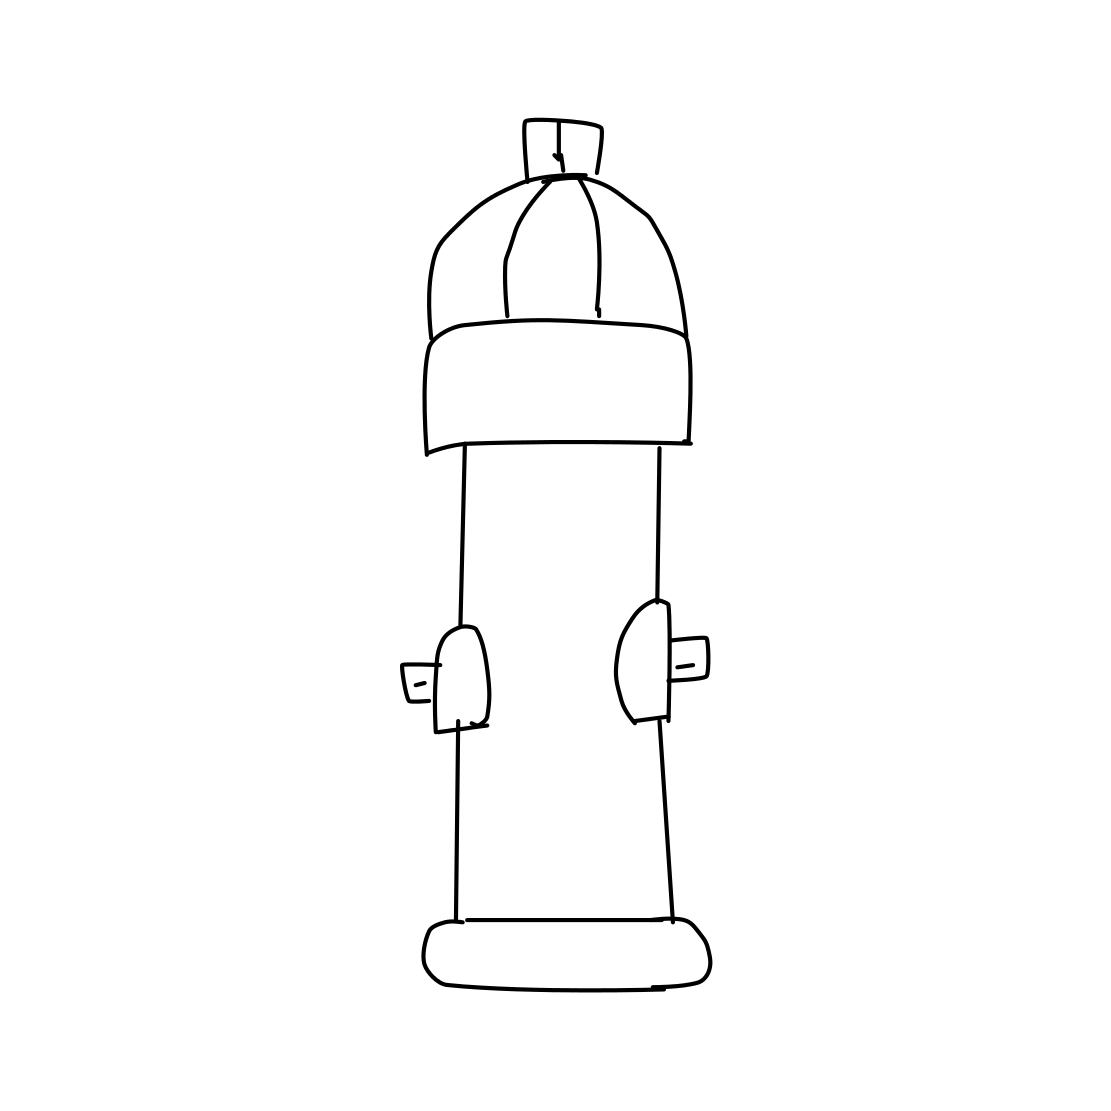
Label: fire hydrant